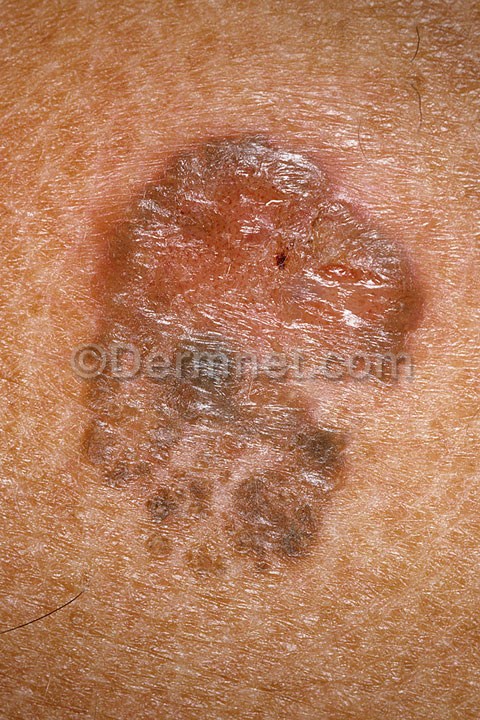
Disease: Actinic Keratosis Basal Cell Carcinoma and other Malignant Lesions